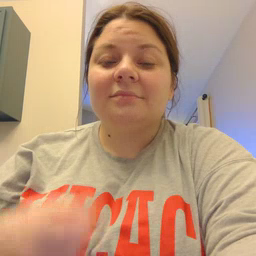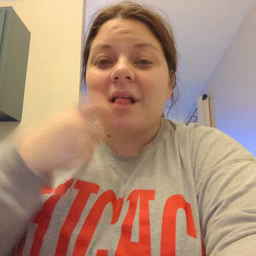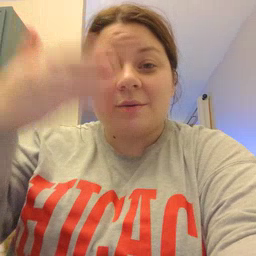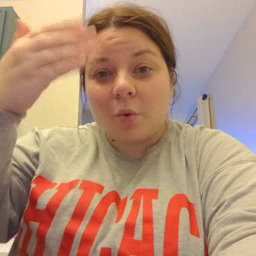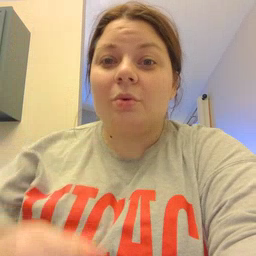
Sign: glasswindow